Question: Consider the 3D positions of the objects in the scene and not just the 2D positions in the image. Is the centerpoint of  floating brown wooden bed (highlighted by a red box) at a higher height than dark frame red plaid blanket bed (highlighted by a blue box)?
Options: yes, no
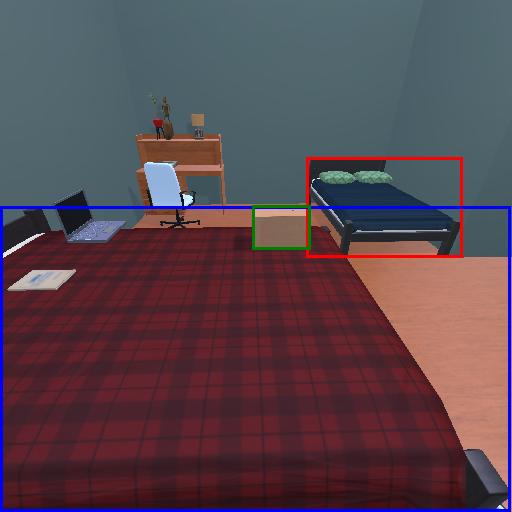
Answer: yes